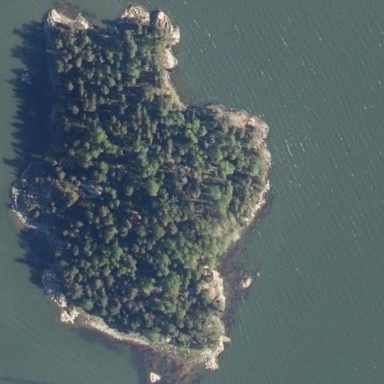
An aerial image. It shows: Island with natural coastline.